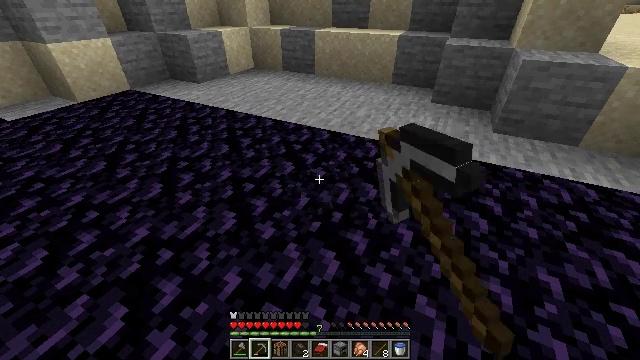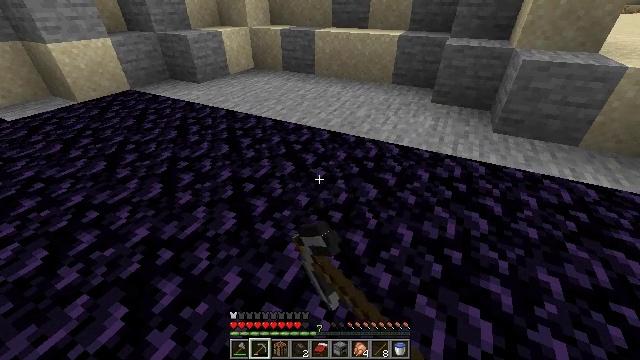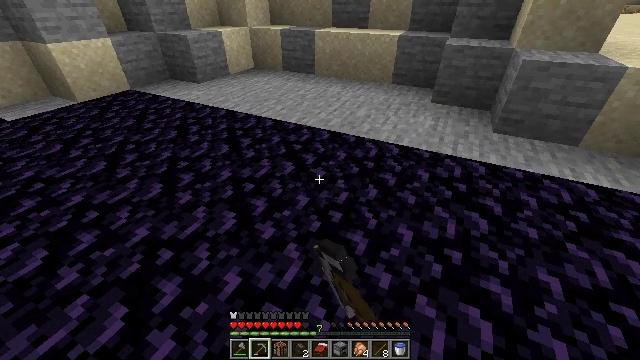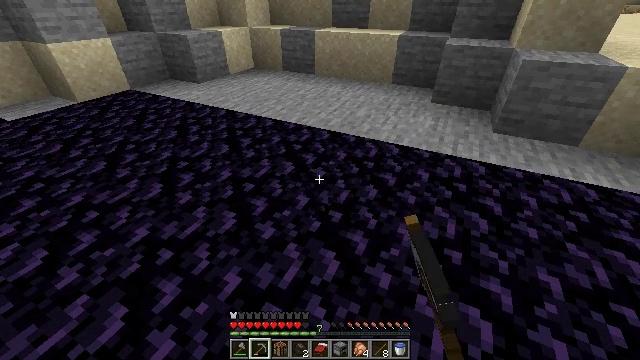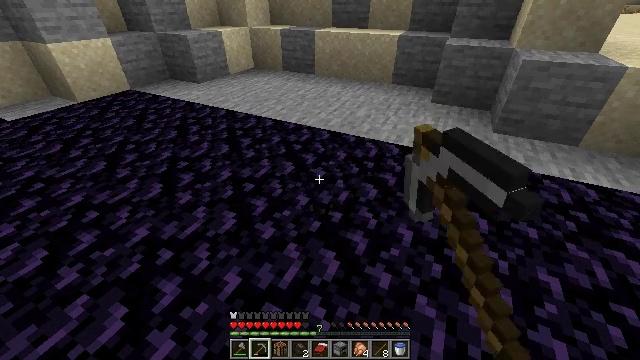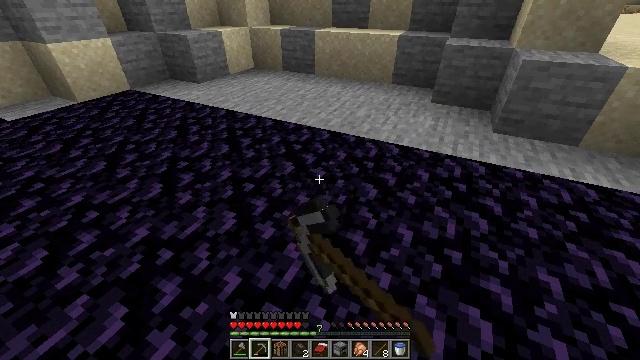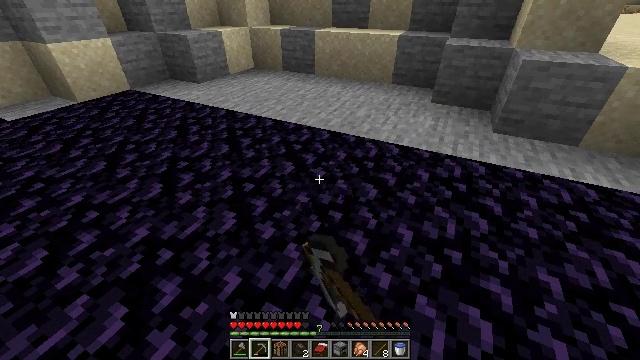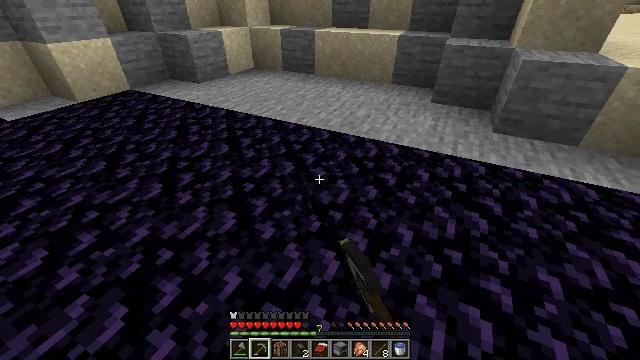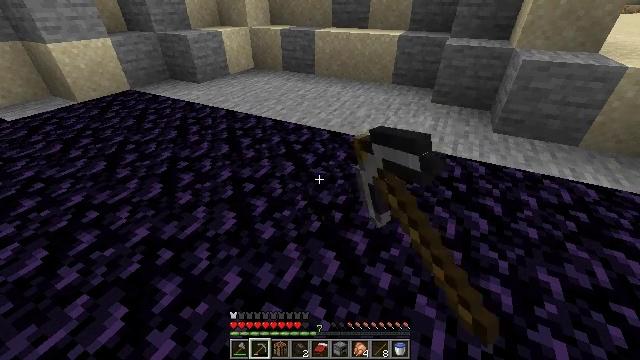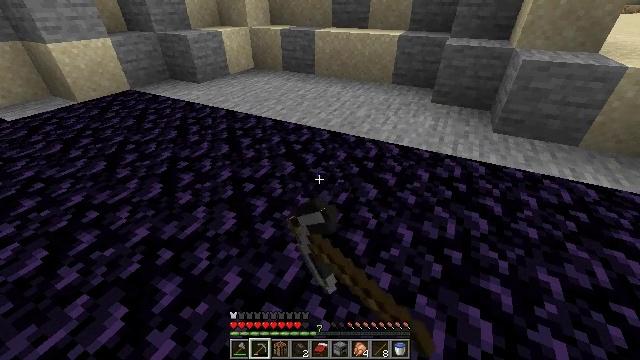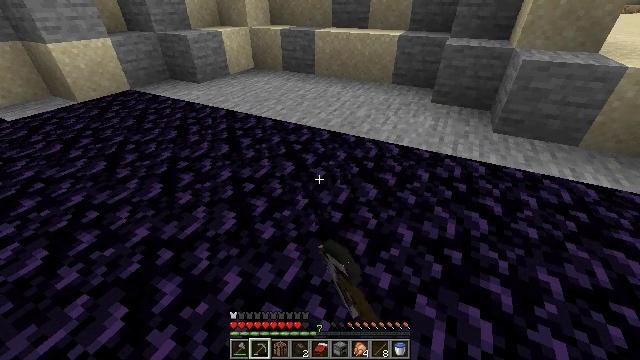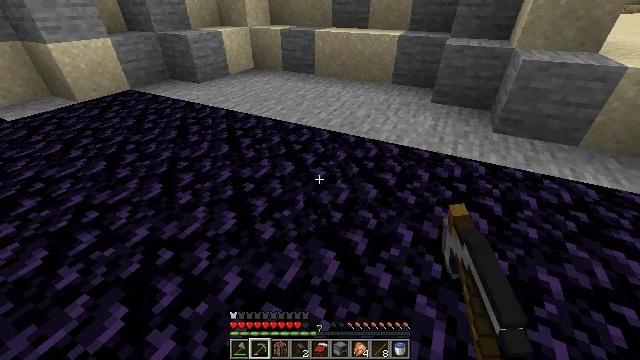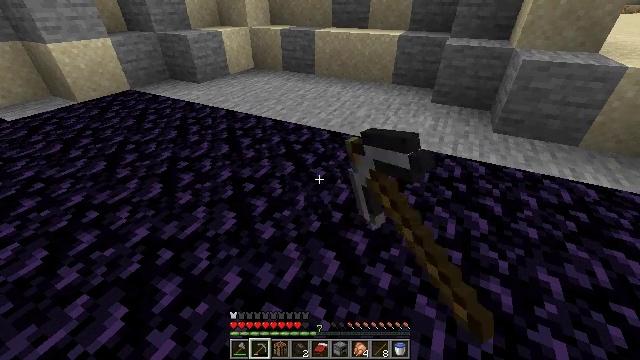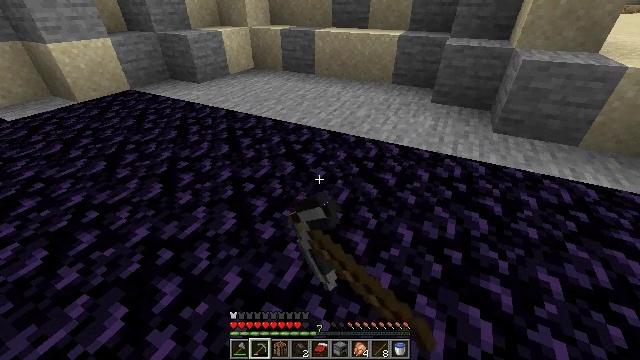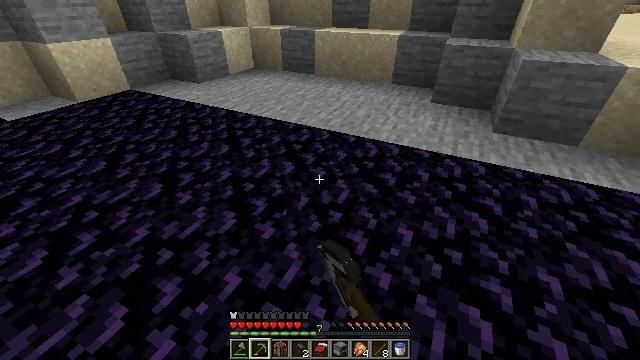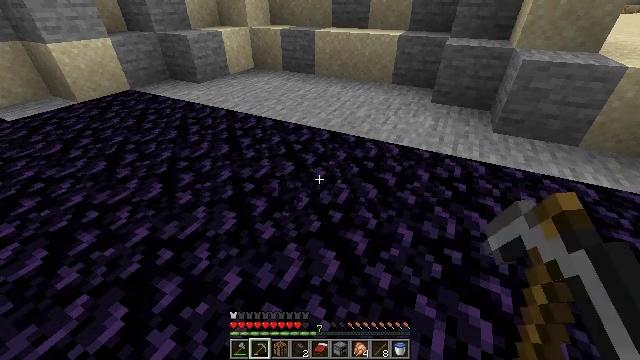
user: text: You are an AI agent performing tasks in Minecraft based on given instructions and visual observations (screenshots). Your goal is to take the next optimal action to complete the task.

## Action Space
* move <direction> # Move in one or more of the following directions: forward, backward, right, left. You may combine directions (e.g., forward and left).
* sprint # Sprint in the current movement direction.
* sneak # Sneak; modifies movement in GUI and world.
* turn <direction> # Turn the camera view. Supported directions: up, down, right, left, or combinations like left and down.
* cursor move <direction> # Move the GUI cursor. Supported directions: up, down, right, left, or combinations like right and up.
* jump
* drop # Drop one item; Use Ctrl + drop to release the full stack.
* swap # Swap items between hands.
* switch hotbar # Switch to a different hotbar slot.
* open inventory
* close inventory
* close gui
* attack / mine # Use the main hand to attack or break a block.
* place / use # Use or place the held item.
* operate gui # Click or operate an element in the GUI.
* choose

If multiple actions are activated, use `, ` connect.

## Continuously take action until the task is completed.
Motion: motion action
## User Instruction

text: Remove a rose bush from the inventory.
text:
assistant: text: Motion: attack / mine
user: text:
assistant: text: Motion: attack / mine
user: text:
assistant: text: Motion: attack / mine
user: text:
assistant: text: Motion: attack / mine
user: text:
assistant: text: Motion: attack / mine
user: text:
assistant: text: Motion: attack / mine
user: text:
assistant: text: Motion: attack / mine
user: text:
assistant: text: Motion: attack / mine
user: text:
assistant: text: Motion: attack / mine
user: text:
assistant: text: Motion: attack / mine
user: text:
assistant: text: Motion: attack / mine
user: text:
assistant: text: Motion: attack / mine
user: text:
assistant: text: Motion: attack / mine
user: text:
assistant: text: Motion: attack / mine
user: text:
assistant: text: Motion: attack / mine
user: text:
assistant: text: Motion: attack / mine
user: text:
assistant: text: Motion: attack / mine
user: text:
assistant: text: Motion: attack / mine
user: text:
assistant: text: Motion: attack / mine
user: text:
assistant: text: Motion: attack / mine
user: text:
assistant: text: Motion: attack / mine
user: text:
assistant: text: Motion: attack / mine
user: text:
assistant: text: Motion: attack / mine
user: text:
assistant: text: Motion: attack / mine
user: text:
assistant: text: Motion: attack / mine
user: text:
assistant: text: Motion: attack / mine
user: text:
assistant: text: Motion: attack / mine
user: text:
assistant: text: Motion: attack / mine
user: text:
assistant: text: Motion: attack / mine
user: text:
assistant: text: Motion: attack / mine